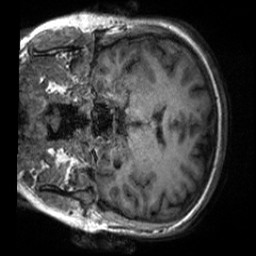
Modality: T1w
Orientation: coronal
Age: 26
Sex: female
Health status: healthy
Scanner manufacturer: siemens
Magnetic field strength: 3 T
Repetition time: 2 s
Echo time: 0.00232 s